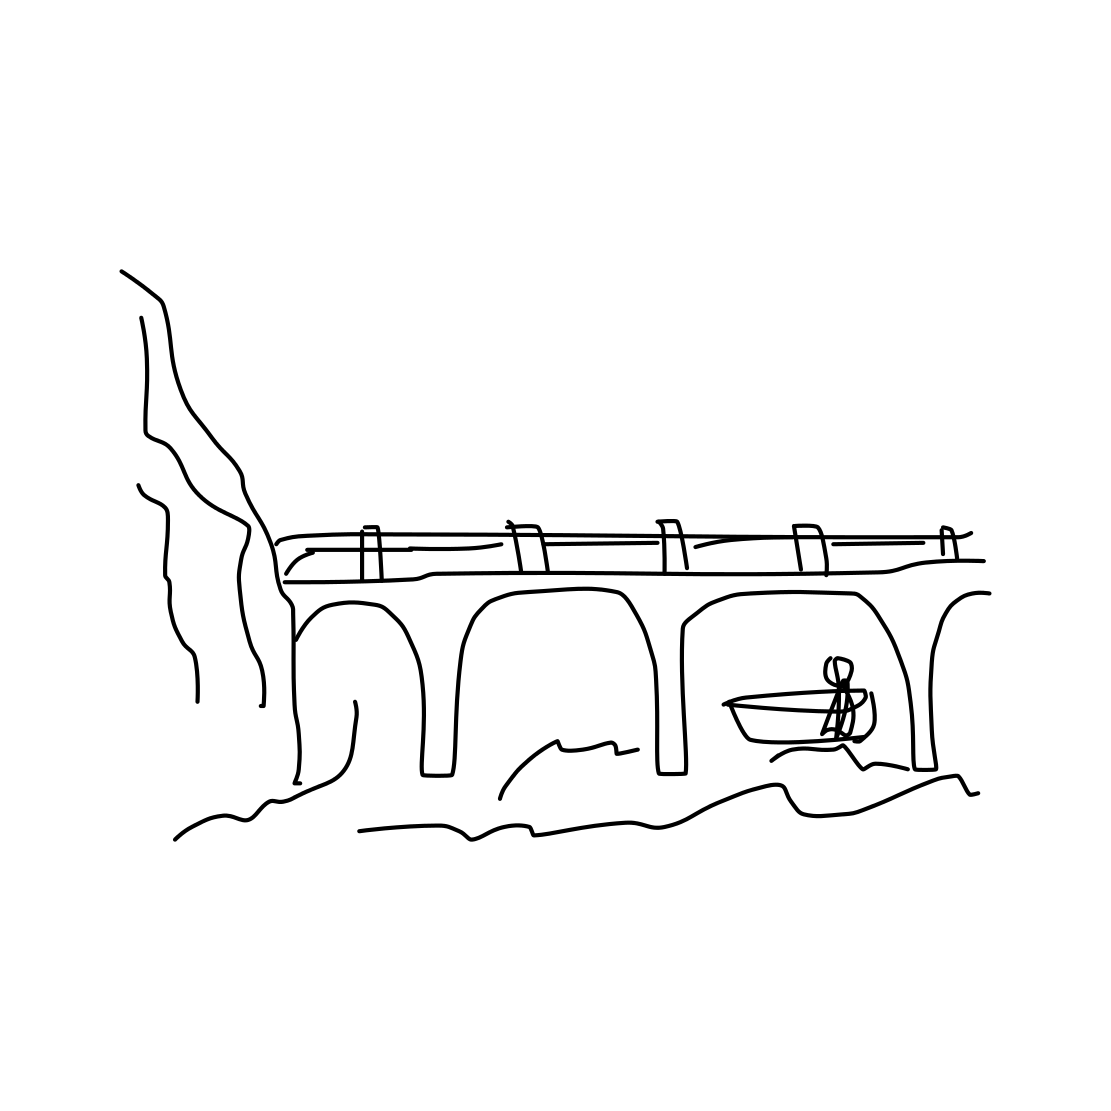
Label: bridge